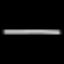
Label: line